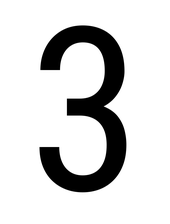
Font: Roboto_Condensed_Regular